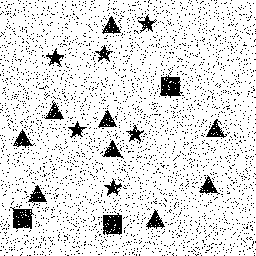
Squares: 3
Triangles: 9
Stars: 6
Total shapes: 18